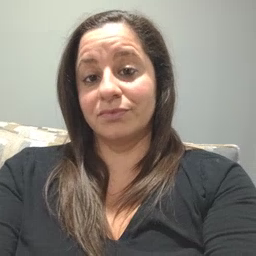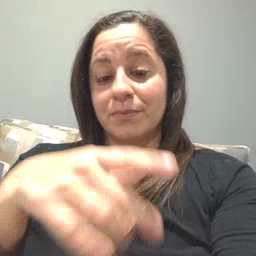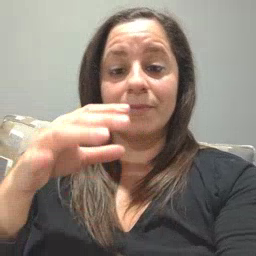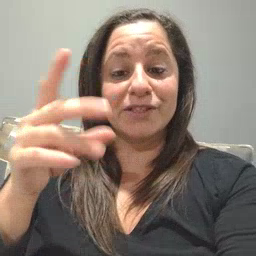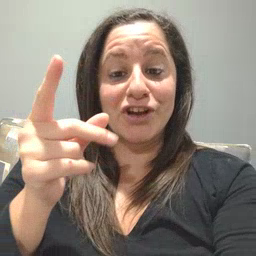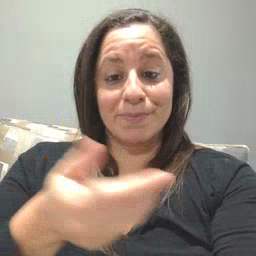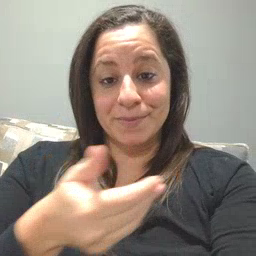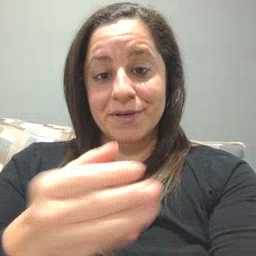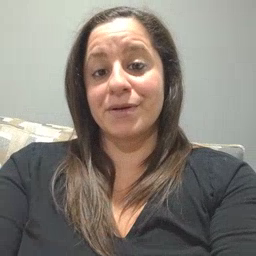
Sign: puppy